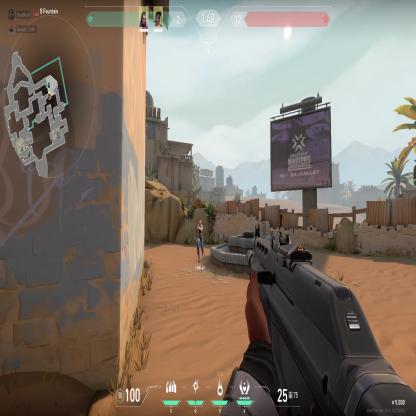
Label: teammate